Question: I have such tables:

How to, with just SQL select all the comments, for tracks with the genre of 'xxx'?
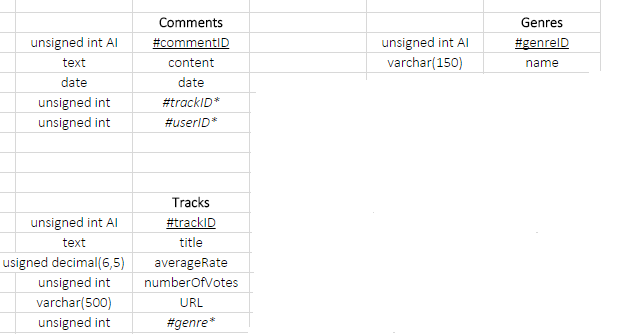
Answer: Well you could do that in two way first:
'''
SELECT commmentId, content, date
FROM comments
WHERE trackId IN (SELECT trackId
FROM tracks
WHERE genreId = xxx);
'''
Or:
'''
SELECT c.commentId, c.content, c.date, t.genreId
FROM comments c
INNER JOIN tracks t
ON c.trackId = t.trackId
WHERE t.genreId = xxx;
'''
And I didn't understand very well if you want to select comments by genreId or by genre name (if you want to do that by name than you should extend this a little bit) but this is the logic you should fallow...